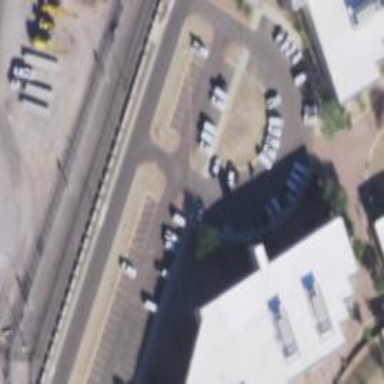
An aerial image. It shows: Parking area with asphalt surface.